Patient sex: M
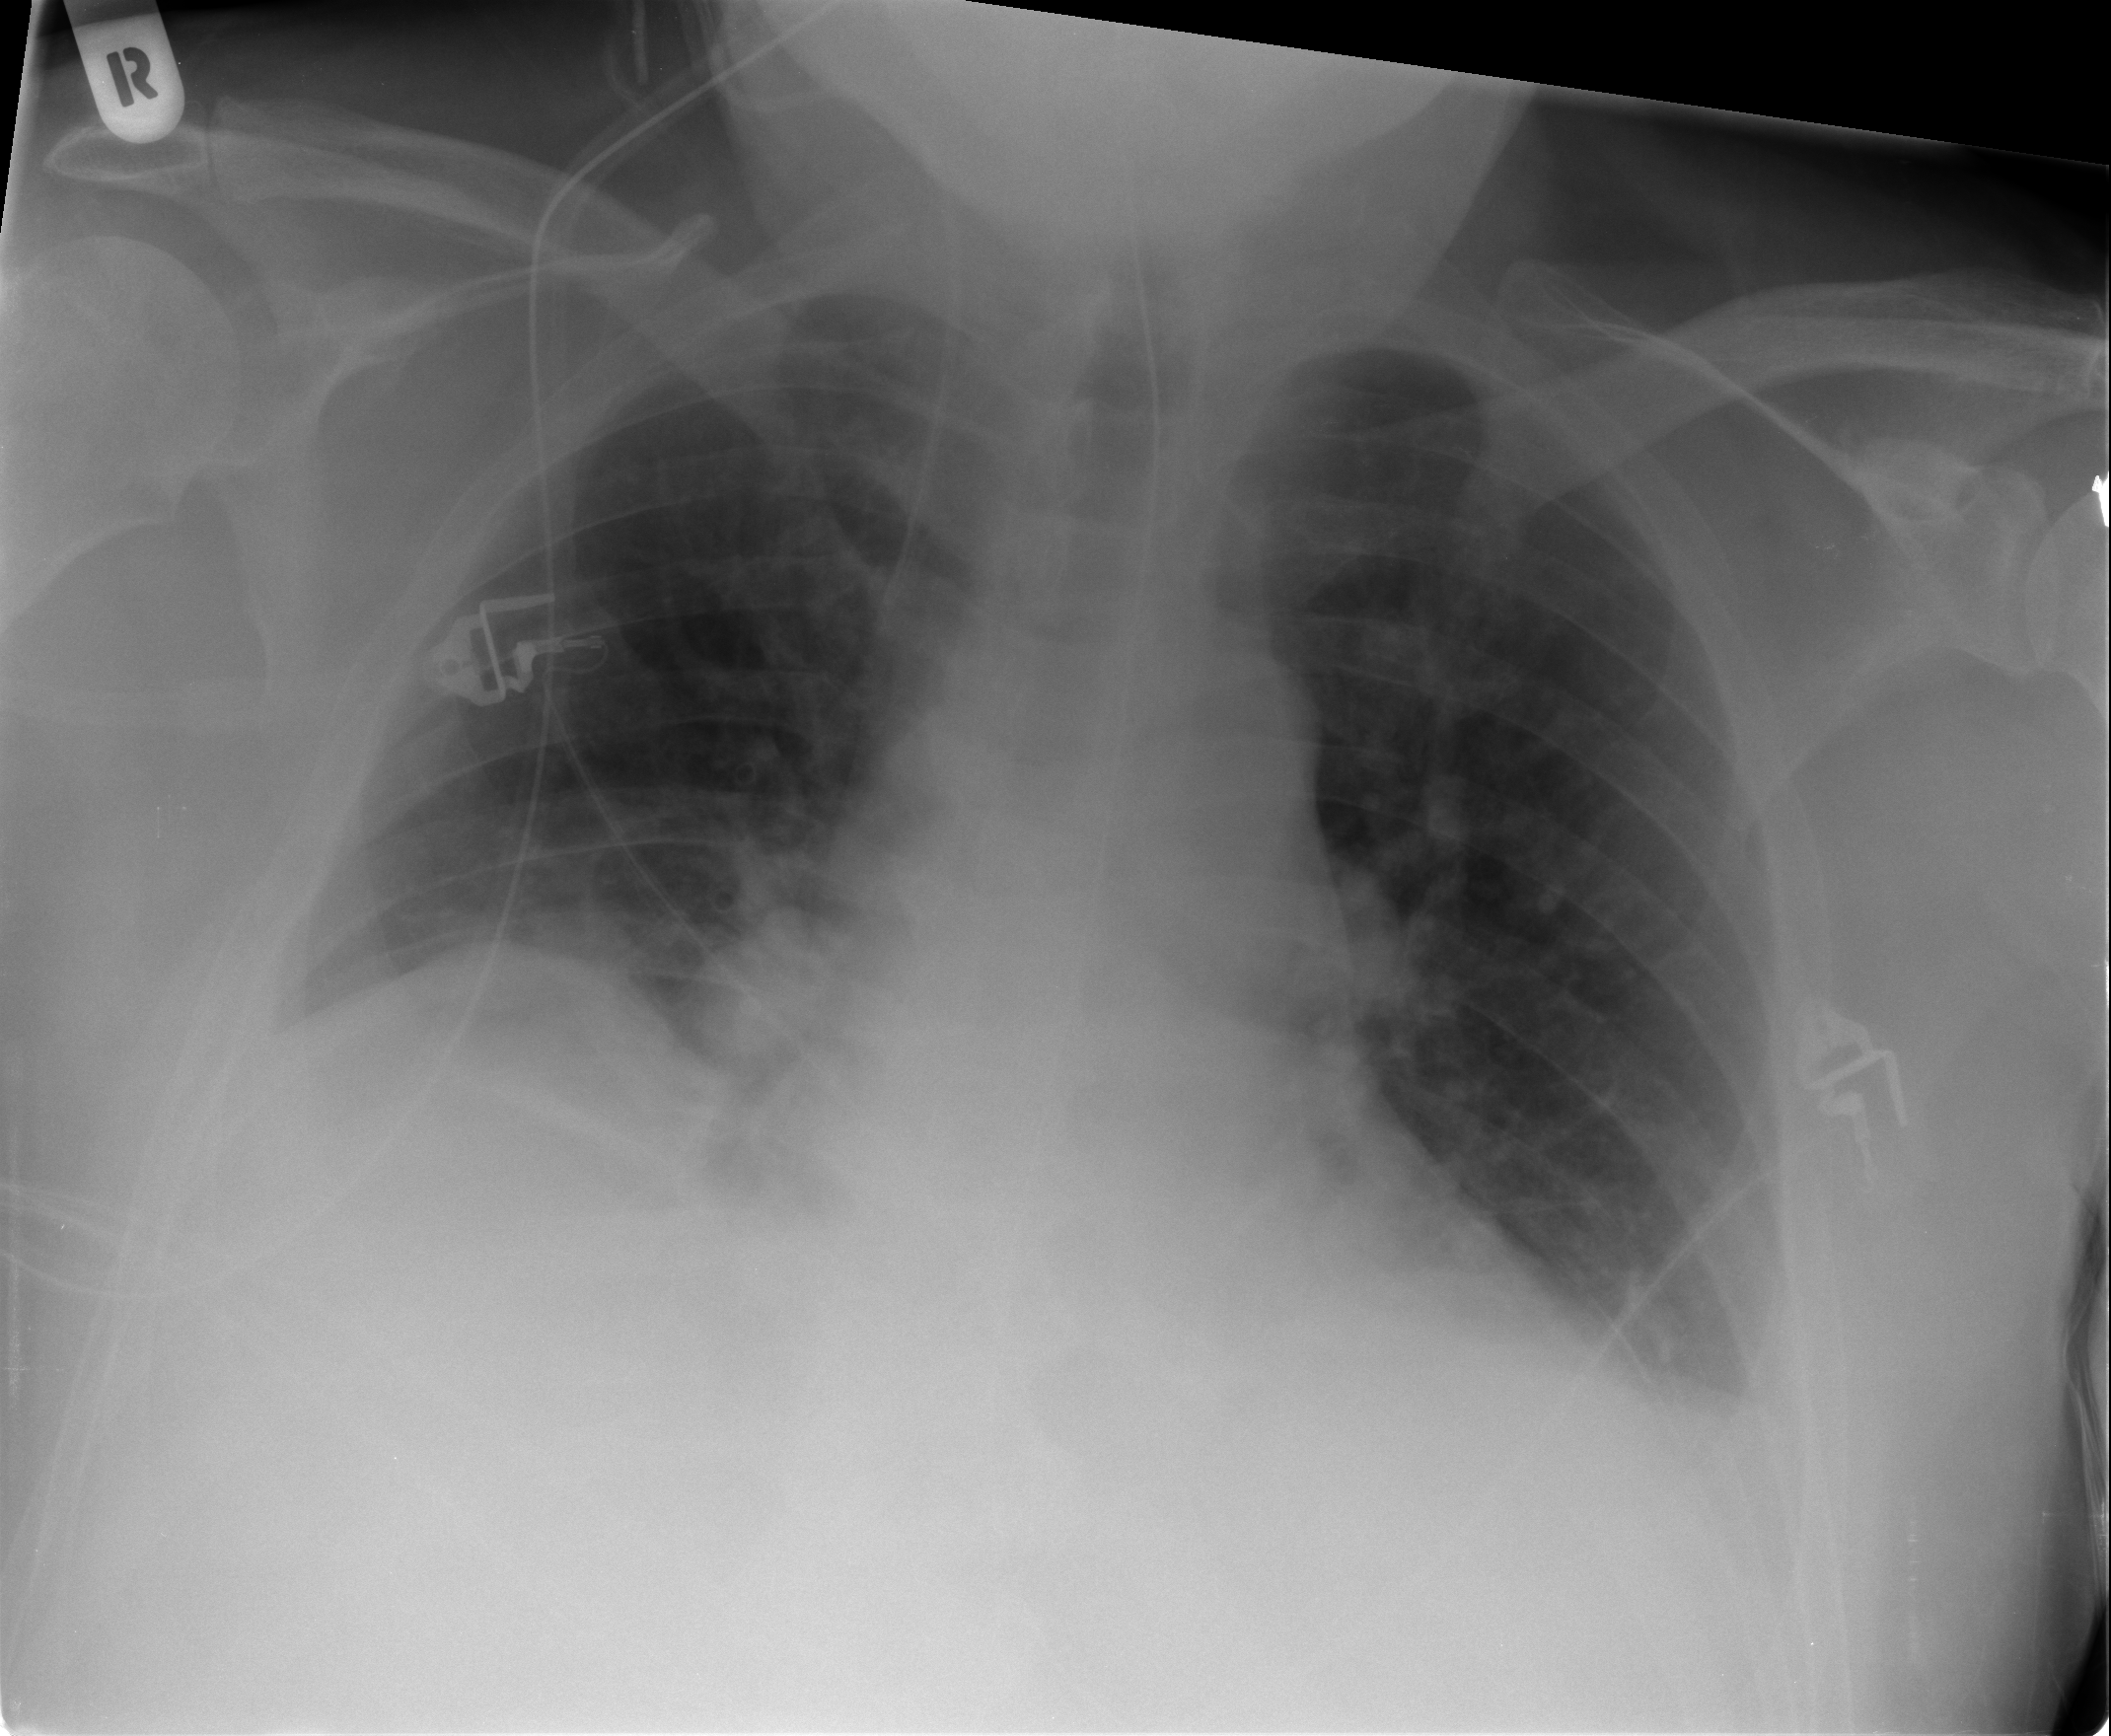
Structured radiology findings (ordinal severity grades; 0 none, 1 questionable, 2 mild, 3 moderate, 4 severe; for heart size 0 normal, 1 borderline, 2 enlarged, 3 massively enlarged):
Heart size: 2
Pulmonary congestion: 2
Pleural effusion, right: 0
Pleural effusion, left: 1
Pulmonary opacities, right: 0
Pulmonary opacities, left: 0
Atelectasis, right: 2
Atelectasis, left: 2